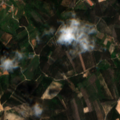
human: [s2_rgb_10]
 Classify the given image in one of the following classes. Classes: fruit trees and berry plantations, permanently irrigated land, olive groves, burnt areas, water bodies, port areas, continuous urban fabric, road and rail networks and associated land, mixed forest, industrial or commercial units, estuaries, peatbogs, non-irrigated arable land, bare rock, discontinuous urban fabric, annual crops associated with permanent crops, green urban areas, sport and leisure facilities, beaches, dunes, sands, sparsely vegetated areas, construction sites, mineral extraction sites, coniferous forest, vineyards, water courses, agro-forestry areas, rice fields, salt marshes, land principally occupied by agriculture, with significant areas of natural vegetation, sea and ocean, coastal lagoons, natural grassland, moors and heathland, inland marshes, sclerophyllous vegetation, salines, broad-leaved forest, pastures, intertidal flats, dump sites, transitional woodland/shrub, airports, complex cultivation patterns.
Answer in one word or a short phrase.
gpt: complex cultivation patterns, land principally occupied by agriculture, with significant areas of natural vegetation, mixed forest, transitional woodland/shrub